Question: I do not understand how the pdf makes the difference between a string and its syntax (BT, ET, Tm, T *, TD,...).. Parentheses are not 100% reliable. Is there a pattern or something I do not see?

How does it make the difference between:
[()]
[() 45 () 45 ()]
-> 45 is the position of the string on the document
[() 45 () 45 ()]
-> It can not count the parenthesis because some does not close
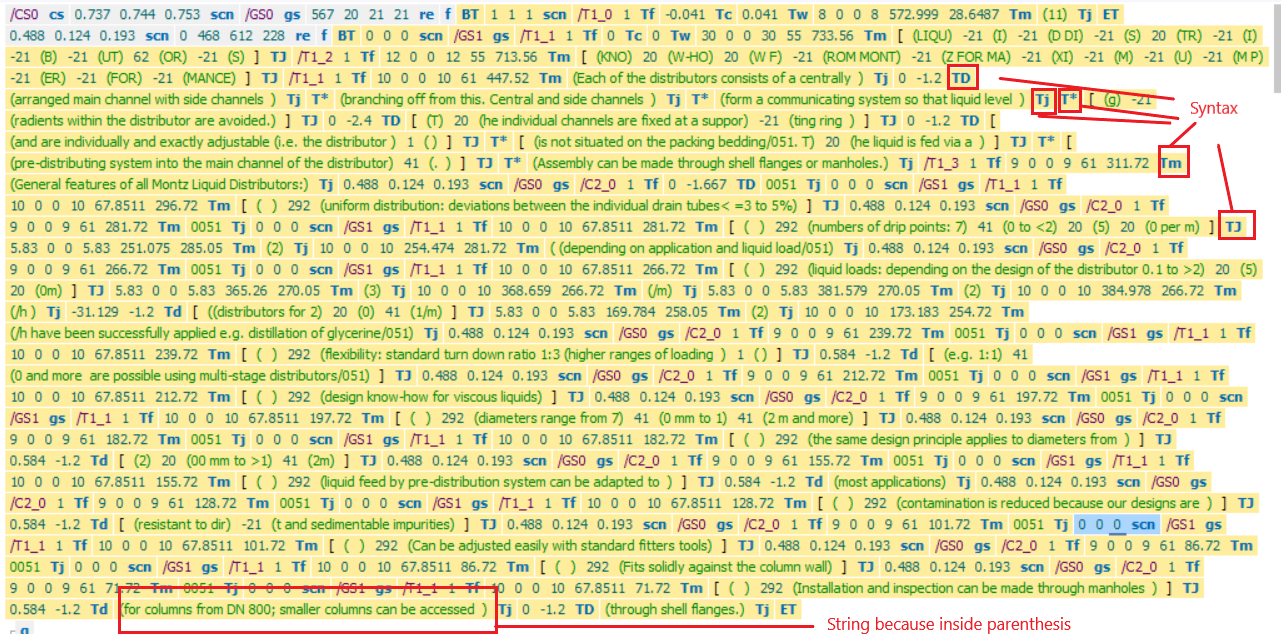
Answer: Let's look at the examples you showed:
- '[(Hello world !)]''Hello world !'- '[(Hello) 45 (the) 45 (world)]''Hello''the''world'- '[(Hel(lo) 45 (the) 45 (wor)ld)]''Hel(lo) 45 (the) 45 (wor)ld'
The third item might surprise you, but simply read the PDF specification ISO 32000-1:
> A shall be written as an arbitrary number of characters enclosed in parentheses. Any characters may appear in a string except unbalanced parentheses (LEFT PARENHESIS (28h) and RIGHT PARENTHESIS (29h)) and the backslash (REVERSE SOLIDUS (5Ch)) ... Within a literal string, the REVERSE SOLIDUS is used as an escape character.
Thus, parentheses (a balanced pair opening before closing obviously) are verbatim allowed in a string!
If you happen to want to write a string with unbalanced brackets, you still have the option to escape them using a backslash.